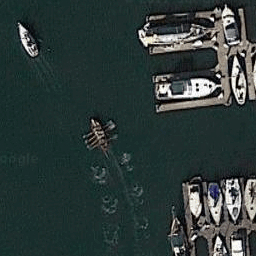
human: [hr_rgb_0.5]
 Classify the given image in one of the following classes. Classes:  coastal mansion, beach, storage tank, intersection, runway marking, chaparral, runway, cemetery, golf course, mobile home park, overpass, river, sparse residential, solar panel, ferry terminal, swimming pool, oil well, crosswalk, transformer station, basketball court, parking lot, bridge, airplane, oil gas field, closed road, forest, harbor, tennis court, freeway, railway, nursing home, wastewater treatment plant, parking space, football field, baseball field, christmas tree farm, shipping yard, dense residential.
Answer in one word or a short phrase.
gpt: harbor